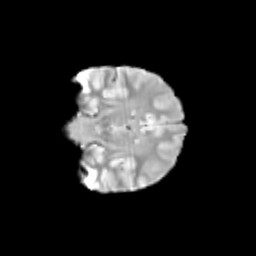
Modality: T2w
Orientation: coronal
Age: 11
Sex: female
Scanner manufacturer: siemens
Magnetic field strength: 3 T
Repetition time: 3.8 s
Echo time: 0.07 s